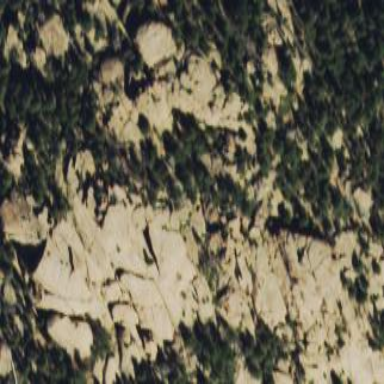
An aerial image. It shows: View of natural rock.